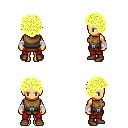
a pixel art fantasy rpg character, female body template, human, tanned skin, leather chest armor, red pants, gold curly afro hairstyle, white cloth bandages, brown shoes, four views (front, back, left, right), 2x2 character sprite sheet, small pixel art, hard edges, no anti-aliasing